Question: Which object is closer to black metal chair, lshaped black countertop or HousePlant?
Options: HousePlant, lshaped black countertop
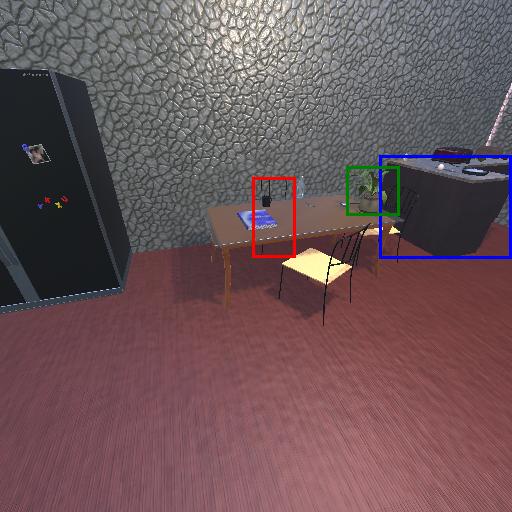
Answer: HousePlant